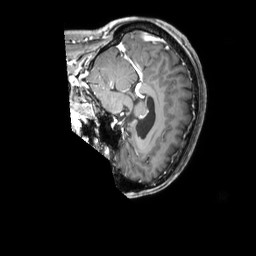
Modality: T1w
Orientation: sagittal
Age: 44
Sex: female
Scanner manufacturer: philips
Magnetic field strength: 3 T
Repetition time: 0.009865 s
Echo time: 0.004593 s